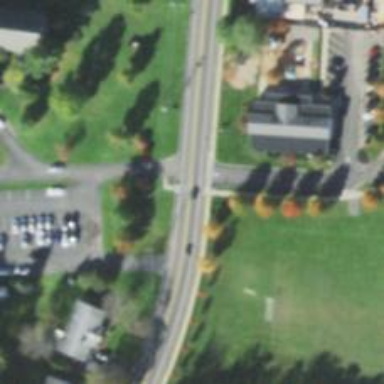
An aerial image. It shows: Crossing road.